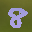
Label: 8